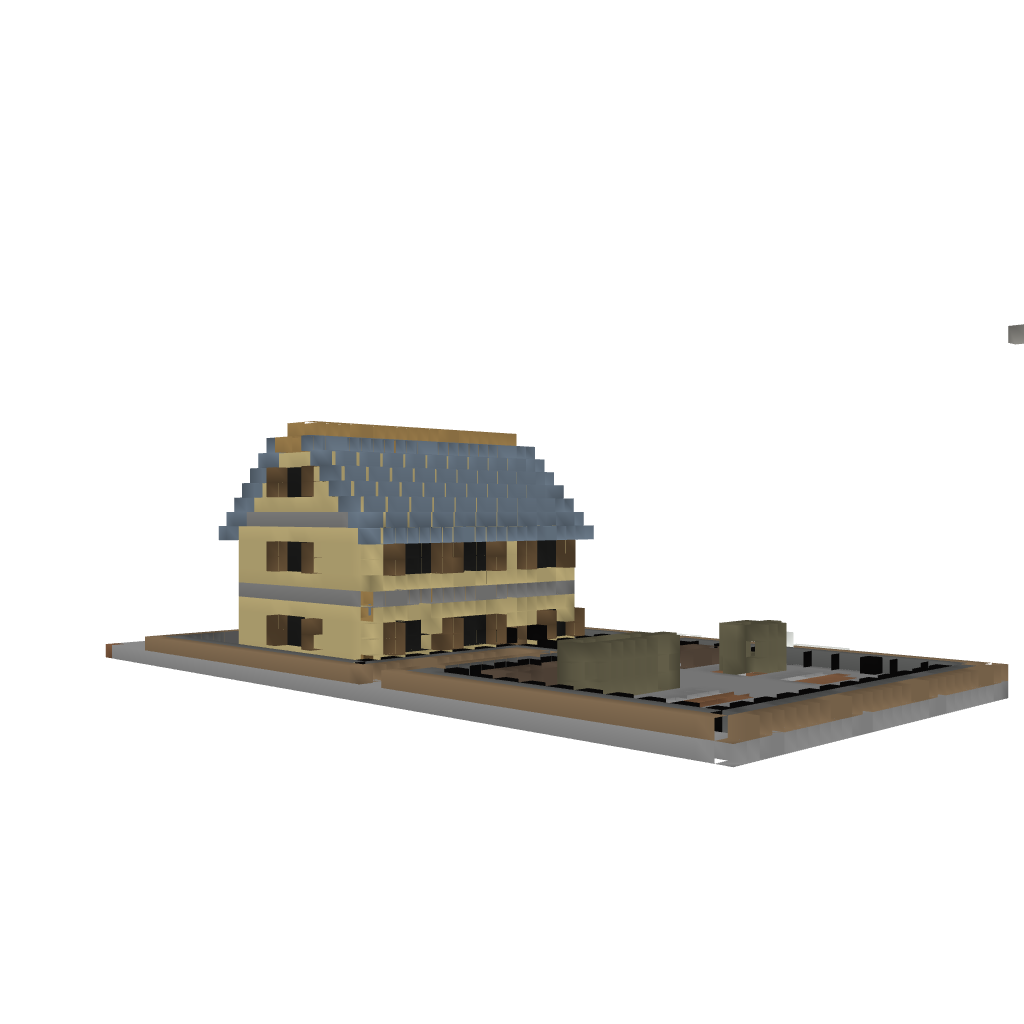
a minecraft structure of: Medium town house